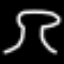
Label: mushroom